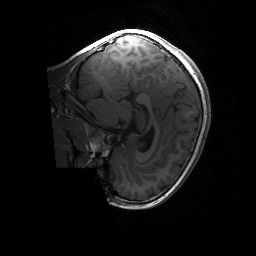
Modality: T1w
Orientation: sagittal
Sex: male
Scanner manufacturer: siemens
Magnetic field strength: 3 T
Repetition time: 1.9 s
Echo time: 0.00243 s